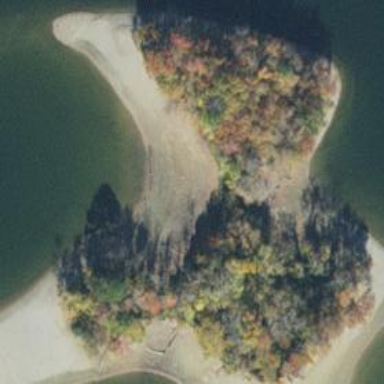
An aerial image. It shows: Forested islet.